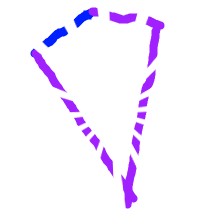
Shape: kite